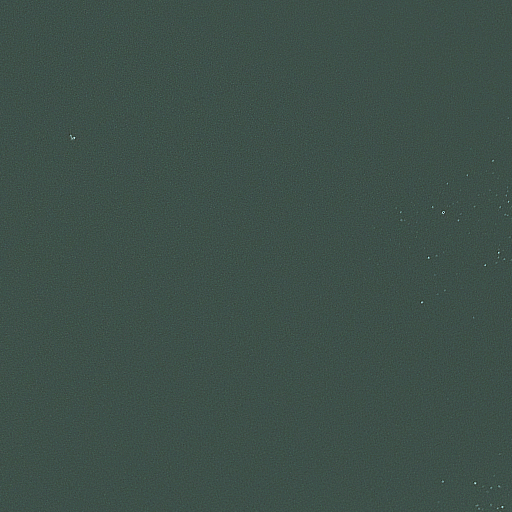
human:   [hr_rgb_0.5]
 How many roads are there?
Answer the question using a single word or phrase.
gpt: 0

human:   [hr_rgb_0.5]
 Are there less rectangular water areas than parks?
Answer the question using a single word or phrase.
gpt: no

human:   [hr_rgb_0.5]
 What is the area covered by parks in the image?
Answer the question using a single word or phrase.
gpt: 10631m2

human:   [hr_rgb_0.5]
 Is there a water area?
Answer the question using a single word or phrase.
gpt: yes

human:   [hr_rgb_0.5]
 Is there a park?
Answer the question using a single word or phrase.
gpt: yes

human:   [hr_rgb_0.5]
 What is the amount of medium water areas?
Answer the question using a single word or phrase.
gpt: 0

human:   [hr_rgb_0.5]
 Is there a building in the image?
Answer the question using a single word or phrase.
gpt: no

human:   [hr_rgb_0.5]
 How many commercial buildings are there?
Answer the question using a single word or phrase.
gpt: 0

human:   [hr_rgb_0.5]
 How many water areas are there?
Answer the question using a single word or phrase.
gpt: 1

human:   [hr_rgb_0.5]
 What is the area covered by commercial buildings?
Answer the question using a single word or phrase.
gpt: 0m2

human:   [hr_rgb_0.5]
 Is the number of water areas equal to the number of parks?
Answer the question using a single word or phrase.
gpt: yes

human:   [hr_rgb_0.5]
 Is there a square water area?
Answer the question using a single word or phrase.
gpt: no

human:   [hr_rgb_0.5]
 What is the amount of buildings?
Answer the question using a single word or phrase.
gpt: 0

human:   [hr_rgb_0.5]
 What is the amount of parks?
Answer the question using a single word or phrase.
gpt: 1

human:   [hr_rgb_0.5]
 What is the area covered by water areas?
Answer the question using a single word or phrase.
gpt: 10631m2

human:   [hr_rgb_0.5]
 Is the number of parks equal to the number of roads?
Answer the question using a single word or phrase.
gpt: no

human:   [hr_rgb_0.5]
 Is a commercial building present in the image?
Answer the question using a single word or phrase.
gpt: no

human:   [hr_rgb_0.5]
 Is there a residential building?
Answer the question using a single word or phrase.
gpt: no

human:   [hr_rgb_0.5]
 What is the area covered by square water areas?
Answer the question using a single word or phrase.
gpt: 0m2

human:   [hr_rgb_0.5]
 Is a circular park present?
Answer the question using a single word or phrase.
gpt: no

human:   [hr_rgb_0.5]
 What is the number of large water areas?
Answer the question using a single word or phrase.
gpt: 1

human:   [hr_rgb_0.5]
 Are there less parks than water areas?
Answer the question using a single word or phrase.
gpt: no

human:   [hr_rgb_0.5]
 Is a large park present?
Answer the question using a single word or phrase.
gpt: yes

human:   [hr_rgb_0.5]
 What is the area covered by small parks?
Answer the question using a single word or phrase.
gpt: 0m2

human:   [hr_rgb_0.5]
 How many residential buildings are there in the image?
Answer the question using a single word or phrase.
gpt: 0

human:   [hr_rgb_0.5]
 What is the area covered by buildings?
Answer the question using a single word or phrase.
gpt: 0m2

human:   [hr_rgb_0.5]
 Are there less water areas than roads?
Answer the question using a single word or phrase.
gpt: no

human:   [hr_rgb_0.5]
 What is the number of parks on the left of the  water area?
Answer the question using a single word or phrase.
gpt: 0

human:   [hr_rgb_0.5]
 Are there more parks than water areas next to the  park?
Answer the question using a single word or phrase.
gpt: no

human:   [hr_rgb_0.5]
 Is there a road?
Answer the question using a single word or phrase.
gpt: no

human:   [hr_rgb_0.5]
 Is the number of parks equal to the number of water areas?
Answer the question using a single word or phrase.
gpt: yes

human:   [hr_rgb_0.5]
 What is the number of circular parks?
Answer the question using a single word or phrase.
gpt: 0

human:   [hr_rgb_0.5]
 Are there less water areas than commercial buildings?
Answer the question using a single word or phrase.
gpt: no

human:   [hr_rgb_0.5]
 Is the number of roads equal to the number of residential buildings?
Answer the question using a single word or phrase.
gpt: yes

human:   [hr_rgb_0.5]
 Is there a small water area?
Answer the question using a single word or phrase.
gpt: no

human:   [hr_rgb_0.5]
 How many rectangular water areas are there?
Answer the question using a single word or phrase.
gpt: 1

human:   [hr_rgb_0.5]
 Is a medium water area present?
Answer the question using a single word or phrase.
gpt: no

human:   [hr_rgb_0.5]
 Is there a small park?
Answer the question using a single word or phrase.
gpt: no

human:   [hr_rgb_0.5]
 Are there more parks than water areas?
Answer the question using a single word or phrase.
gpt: no

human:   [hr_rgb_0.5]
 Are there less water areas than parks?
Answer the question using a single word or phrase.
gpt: no

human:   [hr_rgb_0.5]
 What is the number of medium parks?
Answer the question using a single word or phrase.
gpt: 0

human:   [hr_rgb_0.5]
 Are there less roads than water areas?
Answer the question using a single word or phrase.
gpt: yes

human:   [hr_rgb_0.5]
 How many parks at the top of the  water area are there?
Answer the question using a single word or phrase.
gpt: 1

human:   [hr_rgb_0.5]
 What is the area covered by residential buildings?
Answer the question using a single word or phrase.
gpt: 0m2

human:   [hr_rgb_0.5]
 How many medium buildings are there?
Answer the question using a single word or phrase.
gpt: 0

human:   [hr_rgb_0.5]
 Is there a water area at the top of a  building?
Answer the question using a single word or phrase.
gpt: no

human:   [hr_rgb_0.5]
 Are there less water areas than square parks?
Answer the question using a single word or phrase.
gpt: no

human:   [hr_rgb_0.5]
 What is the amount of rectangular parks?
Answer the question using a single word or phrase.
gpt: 1

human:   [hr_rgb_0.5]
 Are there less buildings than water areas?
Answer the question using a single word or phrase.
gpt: yes

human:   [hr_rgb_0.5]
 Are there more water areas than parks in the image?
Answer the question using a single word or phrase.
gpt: no

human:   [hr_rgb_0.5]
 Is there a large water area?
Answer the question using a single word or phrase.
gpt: yes

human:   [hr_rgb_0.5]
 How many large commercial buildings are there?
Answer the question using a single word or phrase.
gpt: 0

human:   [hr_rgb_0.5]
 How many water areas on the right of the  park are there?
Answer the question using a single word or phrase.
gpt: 0

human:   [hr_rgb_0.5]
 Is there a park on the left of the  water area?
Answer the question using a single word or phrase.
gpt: no

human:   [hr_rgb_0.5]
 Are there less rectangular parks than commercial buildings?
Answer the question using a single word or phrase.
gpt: no

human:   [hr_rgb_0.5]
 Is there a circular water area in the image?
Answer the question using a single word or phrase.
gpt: no

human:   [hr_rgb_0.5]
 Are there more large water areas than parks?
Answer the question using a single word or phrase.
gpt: no

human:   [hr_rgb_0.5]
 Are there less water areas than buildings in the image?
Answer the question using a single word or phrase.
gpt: no

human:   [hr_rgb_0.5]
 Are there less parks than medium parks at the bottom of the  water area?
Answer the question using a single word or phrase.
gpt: no

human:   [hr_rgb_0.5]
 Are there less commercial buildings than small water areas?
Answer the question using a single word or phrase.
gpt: no

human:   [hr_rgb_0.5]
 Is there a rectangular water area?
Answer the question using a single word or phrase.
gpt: yes

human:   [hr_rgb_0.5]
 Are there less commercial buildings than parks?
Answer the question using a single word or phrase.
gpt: yes

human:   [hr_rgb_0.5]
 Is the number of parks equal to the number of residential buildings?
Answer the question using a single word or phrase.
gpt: no

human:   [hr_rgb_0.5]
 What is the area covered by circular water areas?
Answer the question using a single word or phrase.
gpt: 0m2